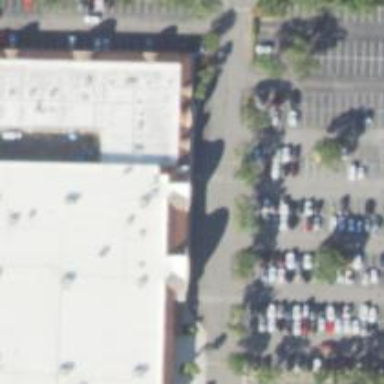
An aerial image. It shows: Parking space.